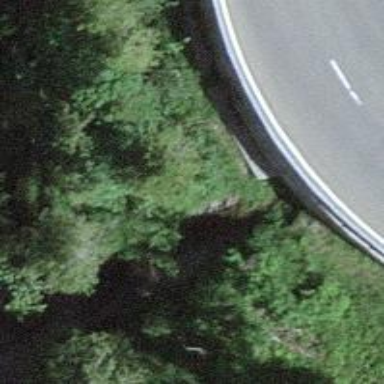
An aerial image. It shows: Culvert tunnel.